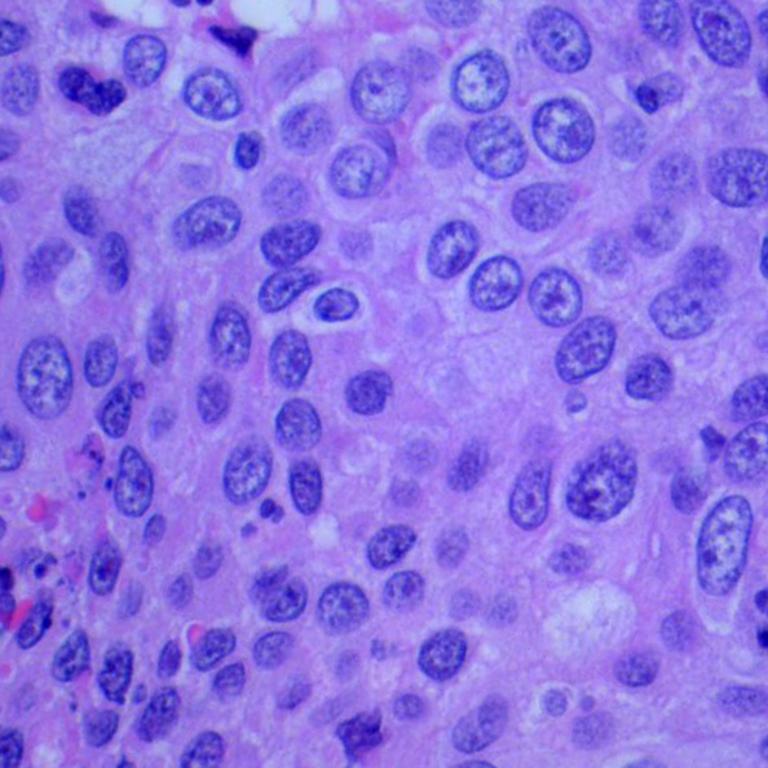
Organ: lung
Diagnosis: squamous carcinomas